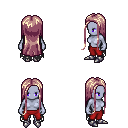
a pixel art fantasy rpg character, female body template, dark elf, purple skin, black tattered cape, red pants, white blonde extra-long hairstyle, metal boots, four views (front, back, left, right), 2x2 character sprite sheet, small pixel art, hard edges, no anti-aliasing